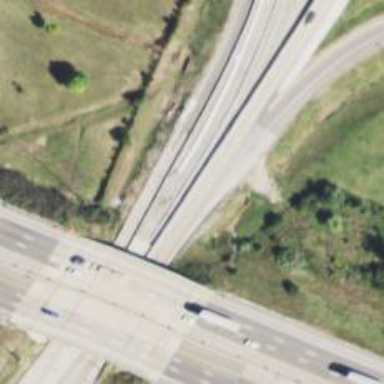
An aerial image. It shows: Trunk highway.